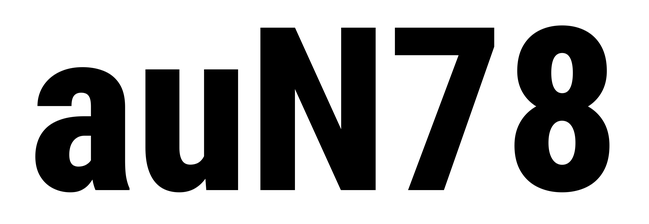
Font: Roboto_Condensed_ExtraBold